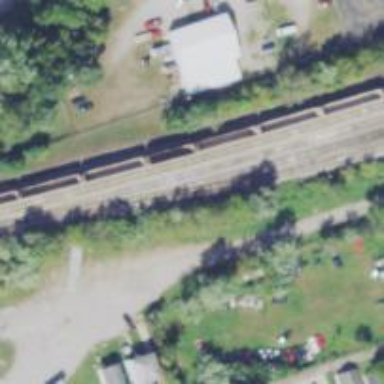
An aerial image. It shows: Railway siding for service.